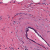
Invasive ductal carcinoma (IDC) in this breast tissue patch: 0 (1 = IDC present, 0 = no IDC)